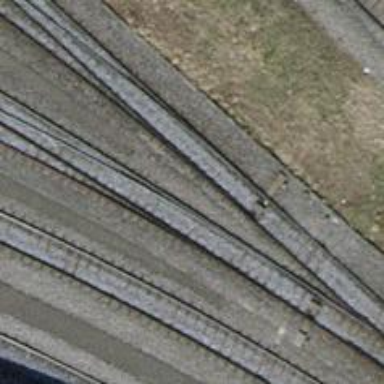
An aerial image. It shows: Railway switch.